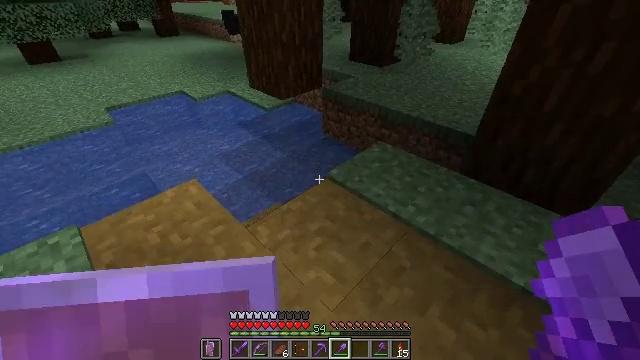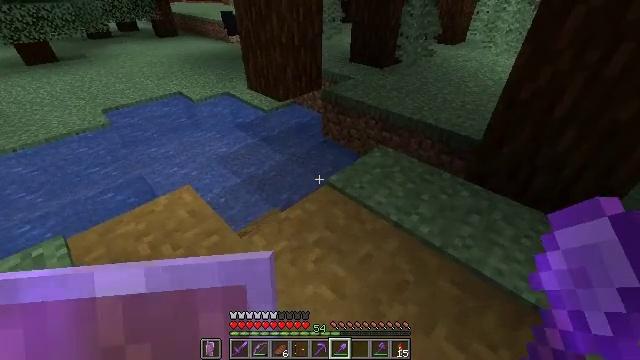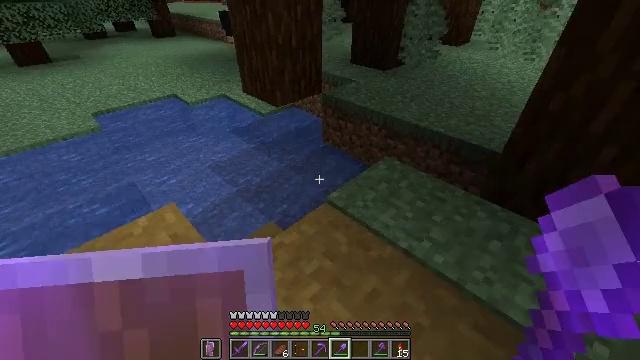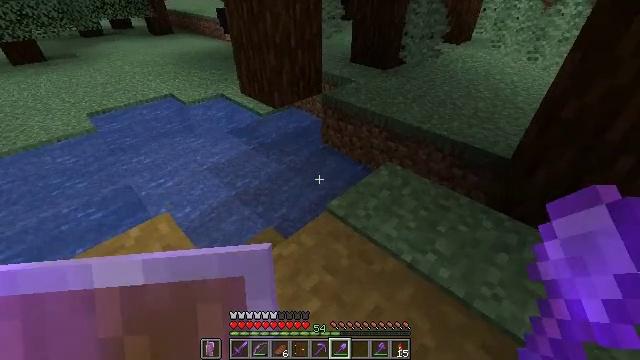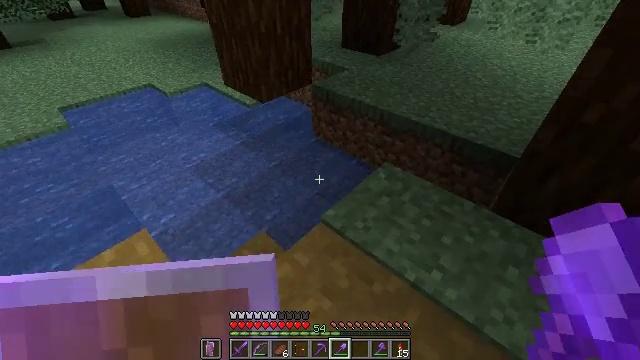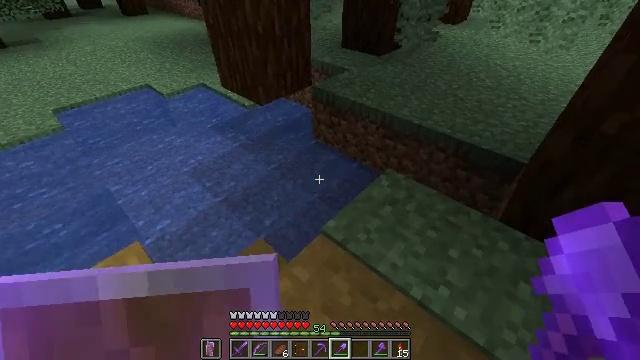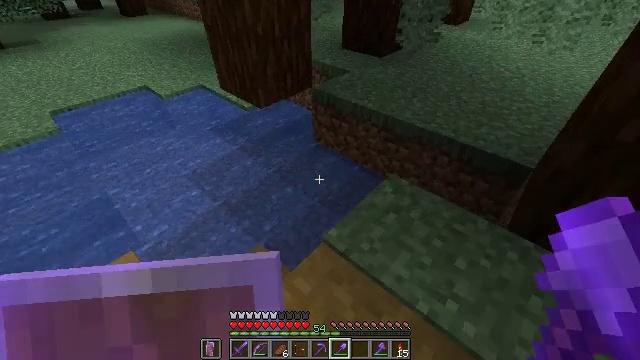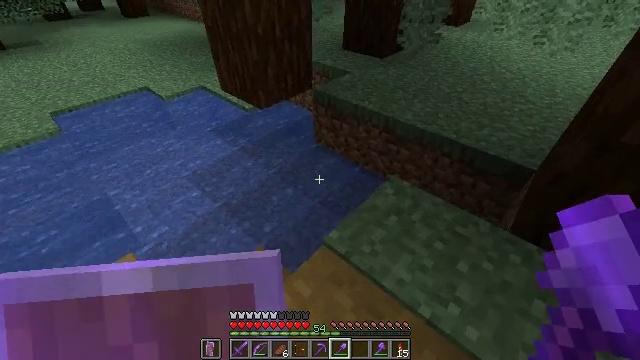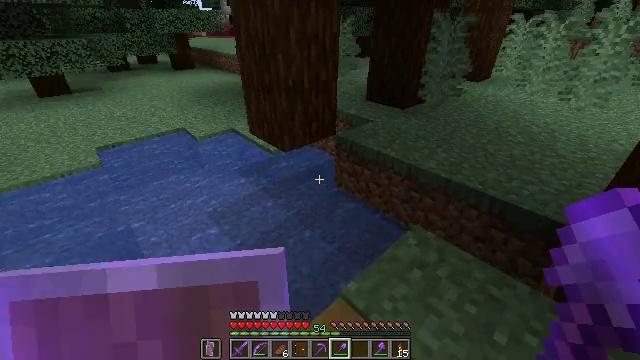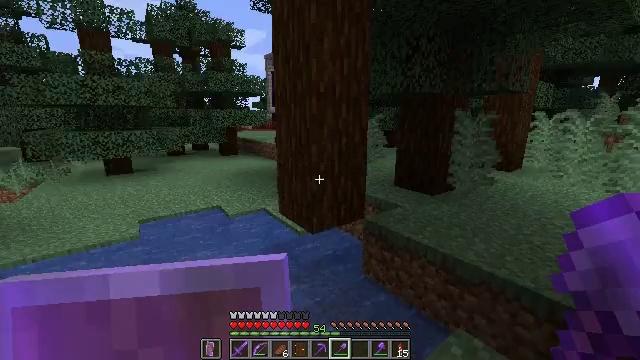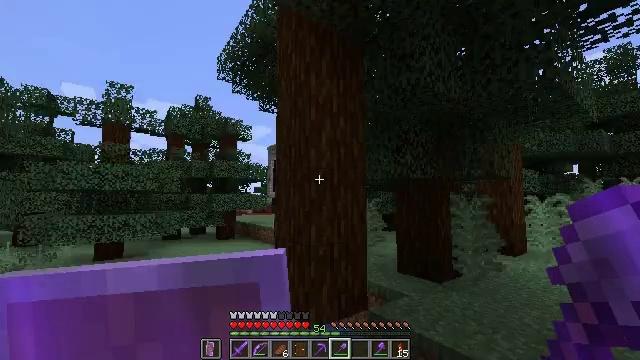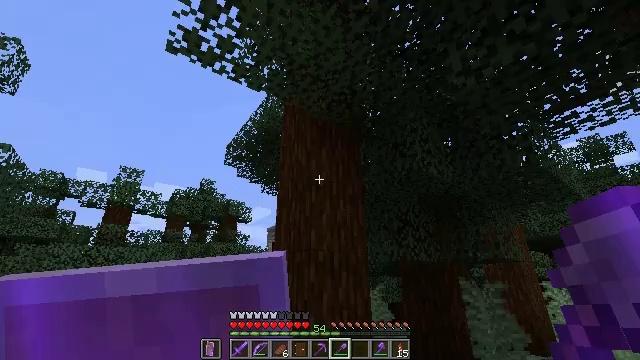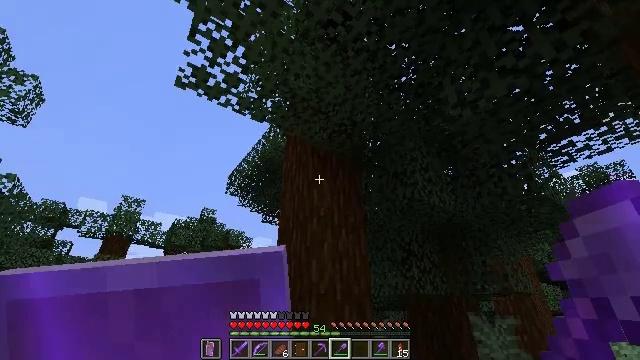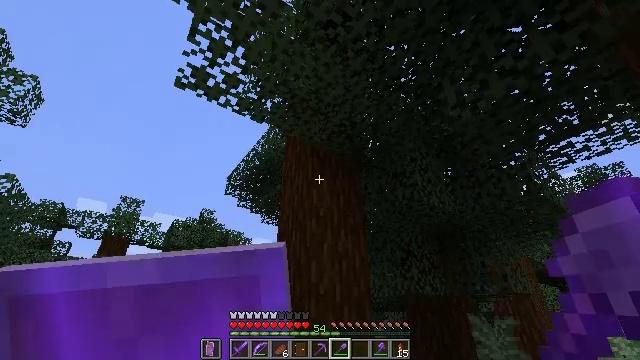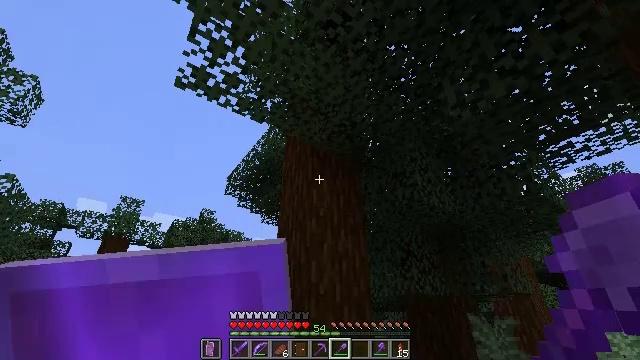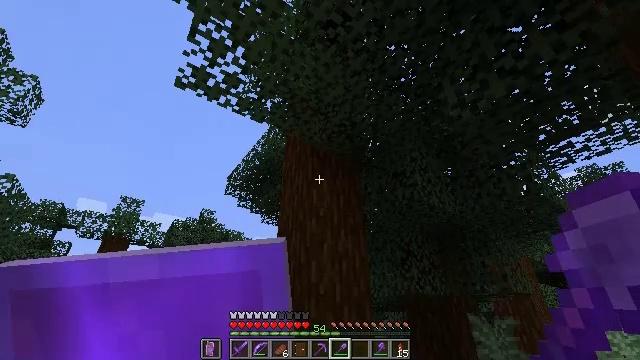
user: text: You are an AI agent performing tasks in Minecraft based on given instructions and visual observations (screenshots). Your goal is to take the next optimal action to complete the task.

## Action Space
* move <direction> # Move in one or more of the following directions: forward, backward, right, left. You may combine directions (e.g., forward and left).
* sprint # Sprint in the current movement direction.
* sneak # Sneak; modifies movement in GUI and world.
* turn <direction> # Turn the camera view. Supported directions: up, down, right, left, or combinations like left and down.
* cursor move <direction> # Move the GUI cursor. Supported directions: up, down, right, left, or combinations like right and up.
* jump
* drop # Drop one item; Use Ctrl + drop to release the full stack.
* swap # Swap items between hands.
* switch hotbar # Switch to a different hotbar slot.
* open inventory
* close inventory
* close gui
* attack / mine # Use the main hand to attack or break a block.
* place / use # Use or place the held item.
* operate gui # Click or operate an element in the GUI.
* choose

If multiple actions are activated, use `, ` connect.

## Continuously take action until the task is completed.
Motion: motion action
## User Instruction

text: Chop down the spruce log.
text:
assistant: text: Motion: move forward
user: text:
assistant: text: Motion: move forward
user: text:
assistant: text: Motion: move forward
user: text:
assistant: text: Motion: move forward, turn right and down
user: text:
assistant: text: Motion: no_op
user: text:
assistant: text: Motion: no_op
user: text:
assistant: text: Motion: no_op
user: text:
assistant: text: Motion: turn left and up
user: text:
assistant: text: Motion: turn left and up
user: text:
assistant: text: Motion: turn up
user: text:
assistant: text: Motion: turn up
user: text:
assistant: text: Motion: turn up
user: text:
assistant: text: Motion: no_op
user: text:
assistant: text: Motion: no_op
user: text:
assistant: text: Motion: no_op
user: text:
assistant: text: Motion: no_op
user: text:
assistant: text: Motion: no_op
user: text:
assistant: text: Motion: no_op
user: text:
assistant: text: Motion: no_op
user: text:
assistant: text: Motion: no_op
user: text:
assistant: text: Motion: no_op
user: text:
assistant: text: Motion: no_op
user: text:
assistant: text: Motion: no_op
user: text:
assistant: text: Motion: no_op
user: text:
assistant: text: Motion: no_op
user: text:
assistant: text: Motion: no_op
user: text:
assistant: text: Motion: no_op
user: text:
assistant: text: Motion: no_op
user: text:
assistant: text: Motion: no_op
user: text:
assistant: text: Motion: no_op